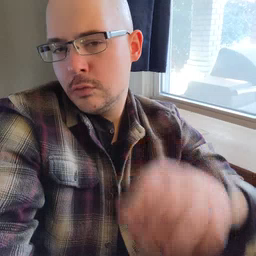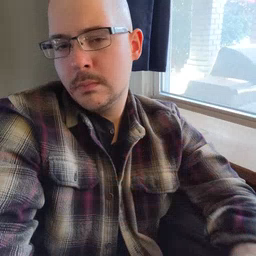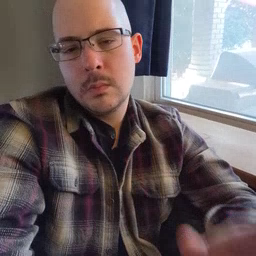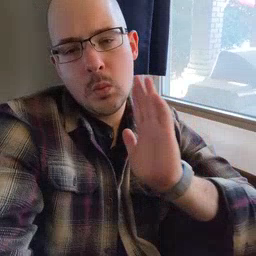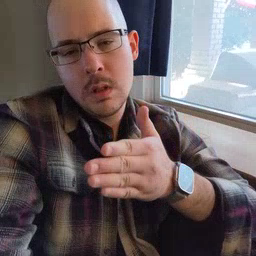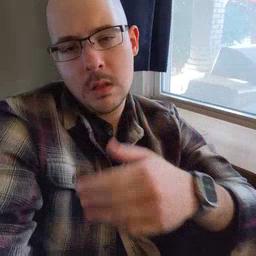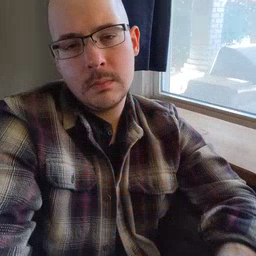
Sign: will